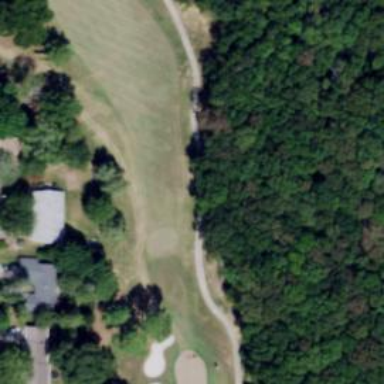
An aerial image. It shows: Golf fairway surrounded by grass.